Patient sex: M
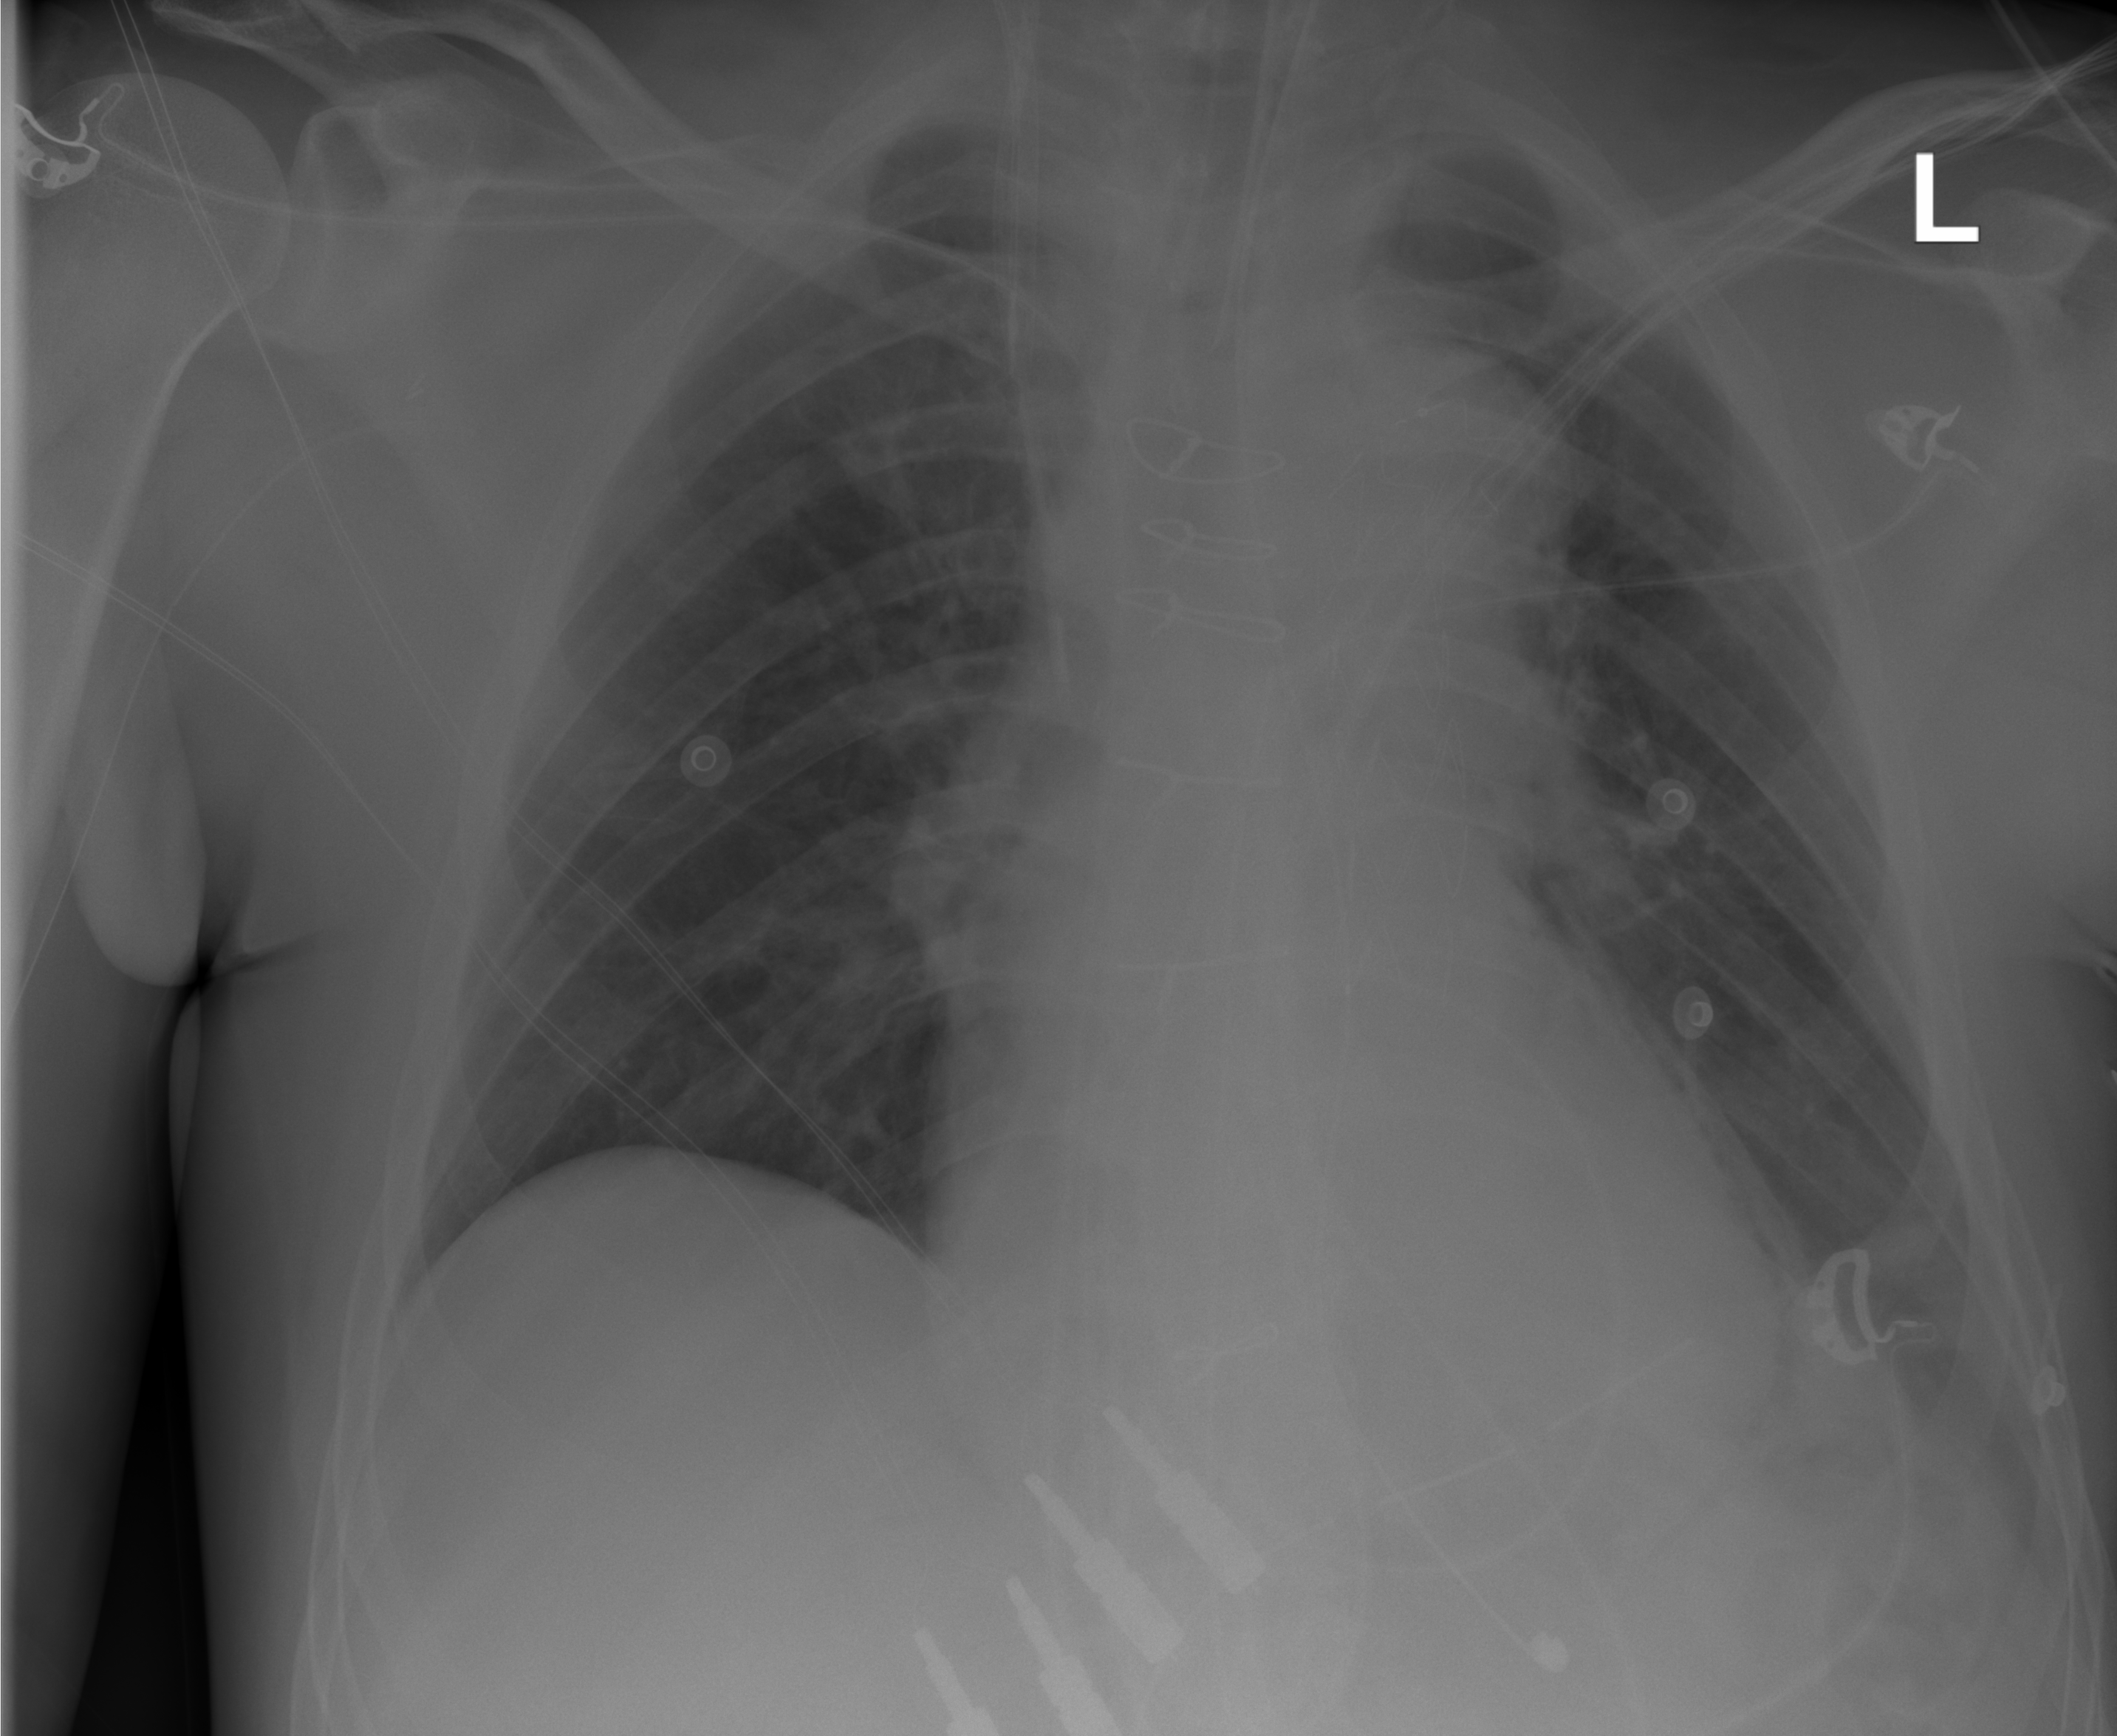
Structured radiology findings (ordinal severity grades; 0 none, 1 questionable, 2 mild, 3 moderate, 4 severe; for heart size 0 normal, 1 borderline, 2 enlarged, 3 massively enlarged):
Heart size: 1
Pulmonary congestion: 1
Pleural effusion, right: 0
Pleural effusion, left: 0
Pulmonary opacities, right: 1
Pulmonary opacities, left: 0
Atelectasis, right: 0
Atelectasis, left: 0